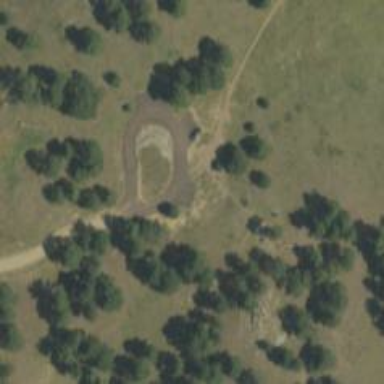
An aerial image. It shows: Rest area along the road.